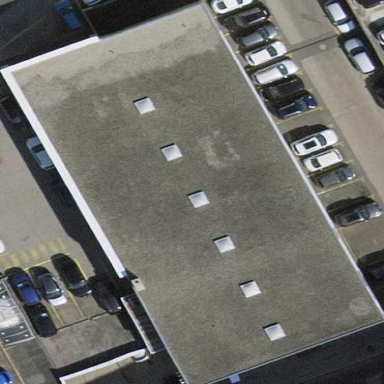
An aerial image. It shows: Building that houses car shop.